Question: I'm new to Aspose.Words for .Net specifically Tables, and working on recreating some documents for a customer , and i want to create a table with severel rows and columns dynamically,
my question is that how make the style Overline to a Text in cell (like the picture bellow : ex: cell in Yellow) ?

I searched too much in documentation but i found only the style for the pdf, i need it for Aspose Word ! can any one help me please !!!
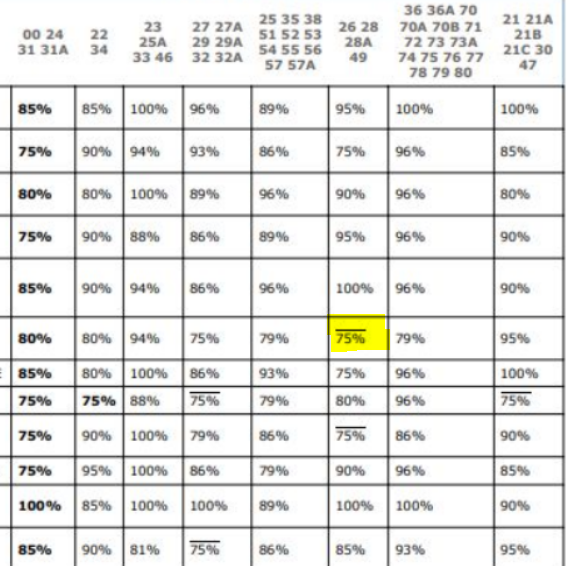
Answer: You can achieve this by setting top border of the 'Paragraph'. For example see the following code:
'''
Document doc = new Document(@"C:\Temp\in.docx");
Table table = doc.FirstSection.Body.Tables[0];
foreach (Paragraph p in table.Rows[2].Cells[3].Paragraphs)
p.ParagraphFormat.Borders.Top.LineWidth = 1;
doc.Save(@"C:\Temp\out.docx");
'''